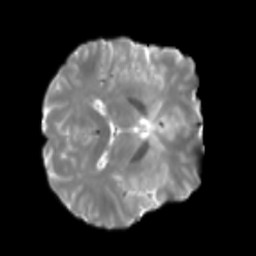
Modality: T2w
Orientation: axial
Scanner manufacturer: siemens
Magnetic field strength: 3 T
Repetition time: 4 s
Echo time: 0.0594 s